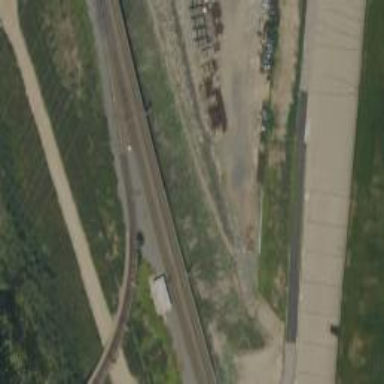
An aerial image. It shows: Light rail service yard with electrified contact lines.